Question: The question with criteria:

Any help with creating the SELECT statement that satisfies this criteria would be appreciated. The tables I believe are being use are as follows.
'''
CREATE TABLE 'client' (
'ClientID' varchar(7) NOT NULL,
'ClientName' varchar(45) DEFAULT NULL,
'Street' varchar(100) DEFAULT NULL,
'City' varchar(45) DEFAULT NULL,
'State' char(2) DEFAULT NULL,
'Zip' char(5) DEFAULT NULL,
PRIMARY KEY ('ClientID')
)
CREATE TABLE 'contact' (
'ClientID' varchar(7) NOT NULL,
'ContactName' varchar(45) NOT NULL,
'ContactPhone' char(17) DEFAULT NULL,
'ContactEmail' varchar(45) DEFAULT NULL,
PRIMARY KEY ('ClientID','ContactName'),
CONSTRAINT 'FK_ClientContact' FOREIGN KEY ('ClientID') REFERENCES 'client' ('ClientID')
)
'''
Here is what I've got so far.
'''
SELECT ClientName, contact.ContactName, ContactPhone, ContactEmail, count()
FROM client, contact
GROUP BY ClientName, ContactName, ContactPhone, ContactEmail
ORDER BY ClientName;
'''
Additional Information:
'''
CREATE TABLE 'event_contact' (
'ClientID' varchar(7) NOT NULL,
'ContactName' varchar(45) NOT NULL,
'EventCode' varchar(12) NOT NULL,
PRIMARY KEY ('ClientID','ContactName','EventCode'),
KEY 'FK_EC_Event_idx' ('EventCode'),
CONSTRAINT 'FK_EC_Contact' FOREIGN KEY ('ClientID', 'ContactName') REFERENCES 'contact' ('ClientID', 'ContactName'),
CONSTRAINT 'FK_EC_Event' FOREIGN KEY ('EventCode') REFERENCES 'events' ('EventCode')
)
CREATE TABLE 'events' (
'EventCode' varchar(12) NOT NULL,
'EventName' varchar(45) NOT NULL,
'Description' varchar(150) DEFAULT NULL,
'EventDate' date DEFAULT NULL,
'StartTime' time DEFAULT NULL,
'EndTime' time DEFAULT NULL,
'Ticket' tinyint(4) DEFAULT NULL,
'VenueID' char(7) NOT NULL,
'ClientID' varchar(7) NOT NULL,
PRIMARY KEY ('EventCode'),
KEY 'FK_Events_Venue_idx' ('ClientID'),
KEY 'FK_Events_Venue' ('VenueID'),
CONSTRAINT 'FK_Events_Client' FOREIGN KEY ('ClientID') REFERENCES 'client' ('ClientID'),
CONSTRAINT 'FK_Events_Venue' FOREIGN KEY ('VenueID') REFERENCES 'venue' ('VenueID')
)
'''
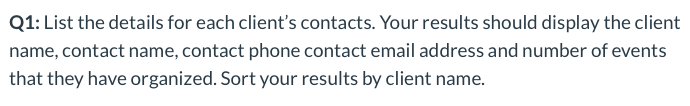
Answer: This query would list the details for each client's contacts:
'''
SELECT client.ClientName, contact.ContactName, contact.ContactPhone,
contact.ContactEmail
FROM client, contact
WHERE client.ClientID = contact.ClientID
ORDER BY client.ClientName;
'''
A join needs to be used to connect the two tables to get every contact for each client.
Group By would not be used for this because Group By would only return one contact for each client. The question states: "List the details for each client's contacts."
Also, you are missing information. The question also ask for the number of events the contact has organized. I am guessing that should be another column in the contact table or possibly information in another table.
Below is the query using an explicit join.
'''
SELECT client.ClientName, contact.ContactName, contact.ContactPhone,
contact.ContactEmail
FROM CLIENT
INNER JOIN contact ON client.ClientID = contact.ClientID
ORDER BY client.ClientName;
'''